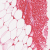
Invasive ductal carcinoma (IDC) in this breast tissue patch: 0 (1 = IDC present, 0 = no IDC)